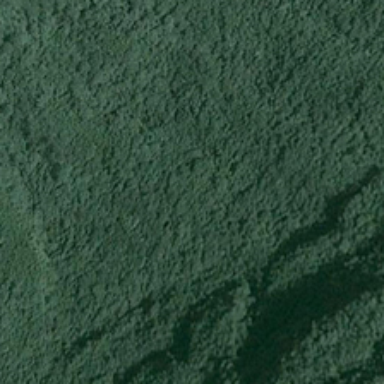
Many green trees are in a forest .